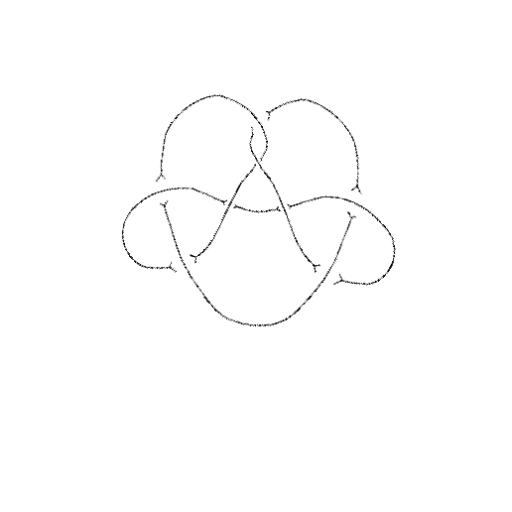
Crossing number: 8